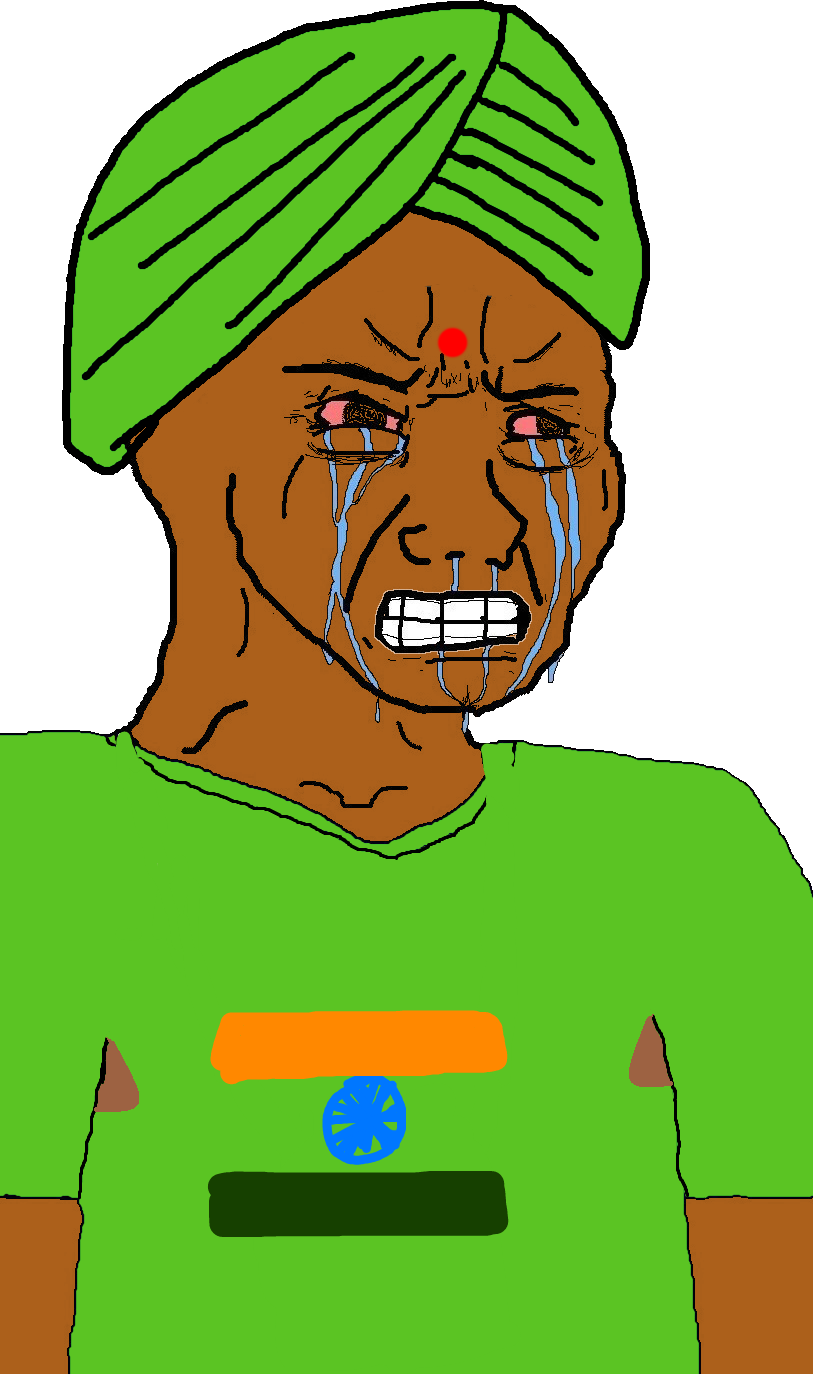
Label: 5_Crying_Wojak